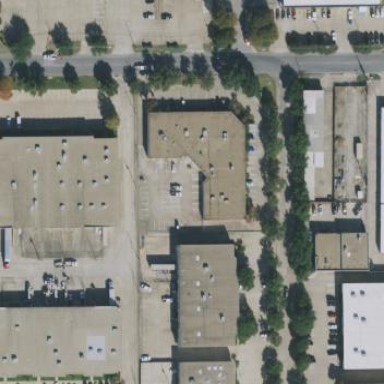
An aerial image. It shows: Commercial building.